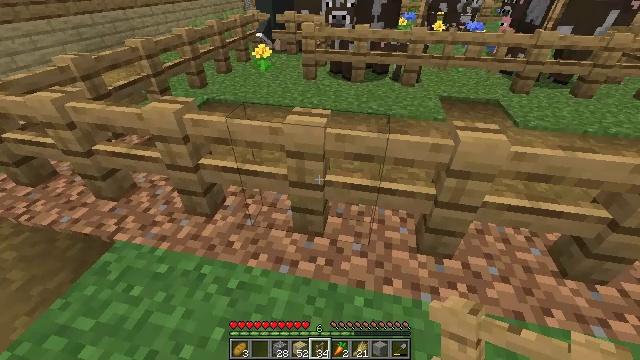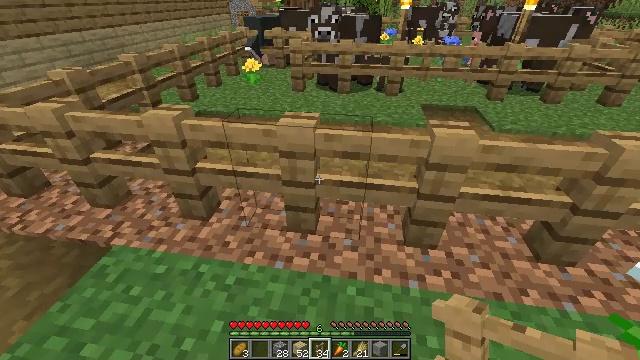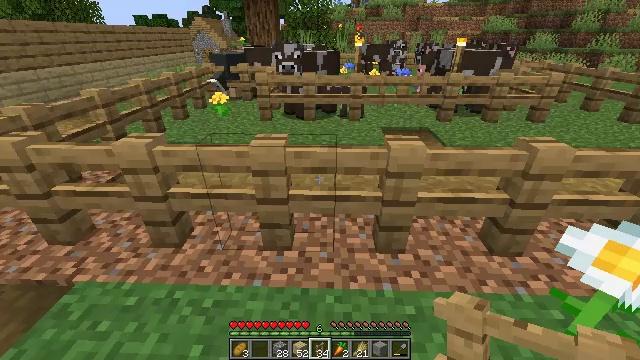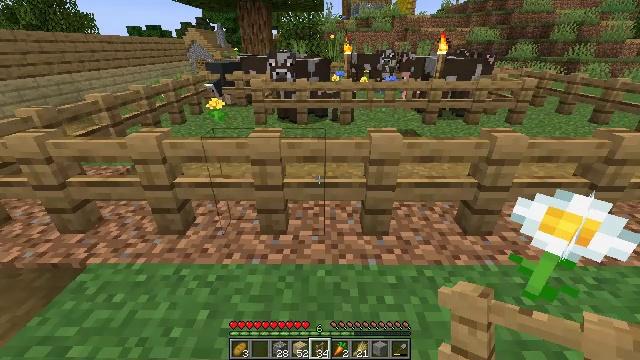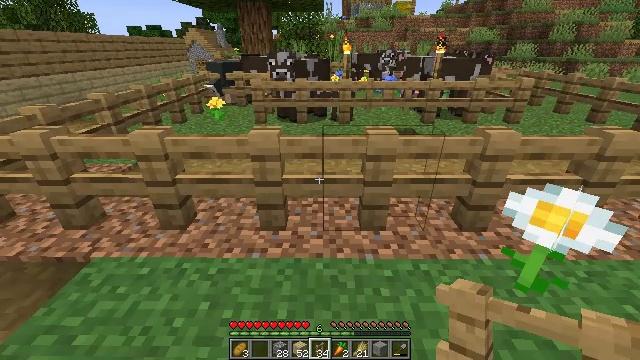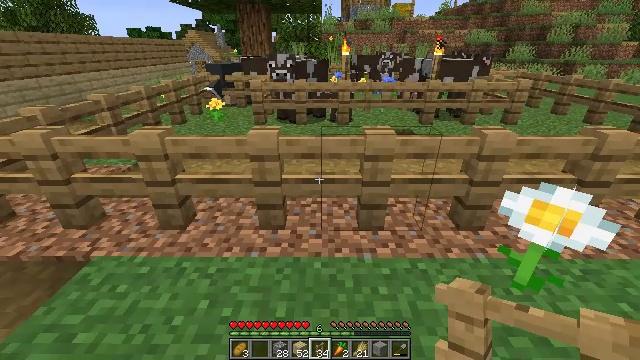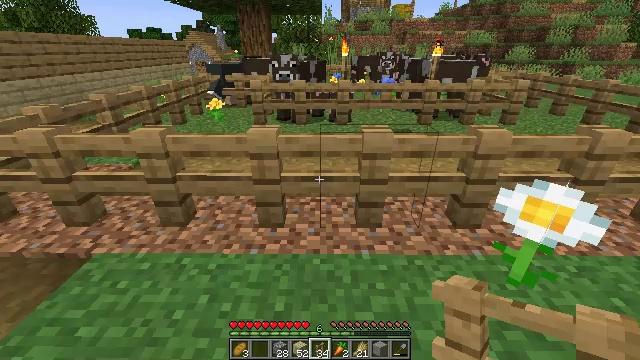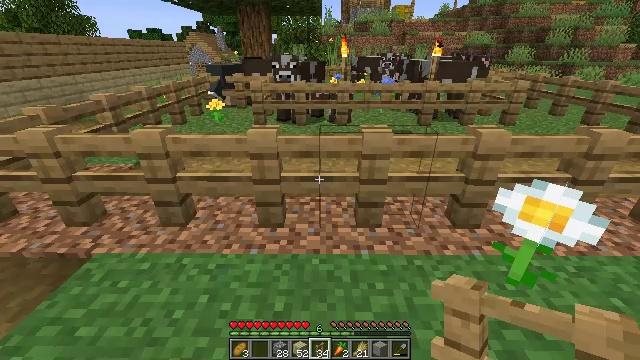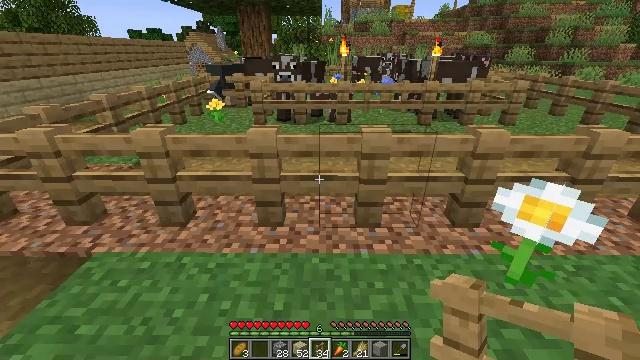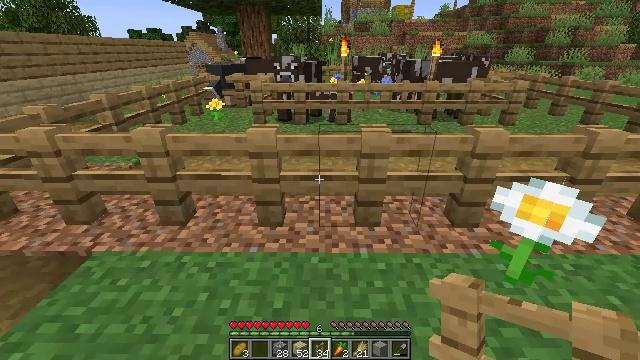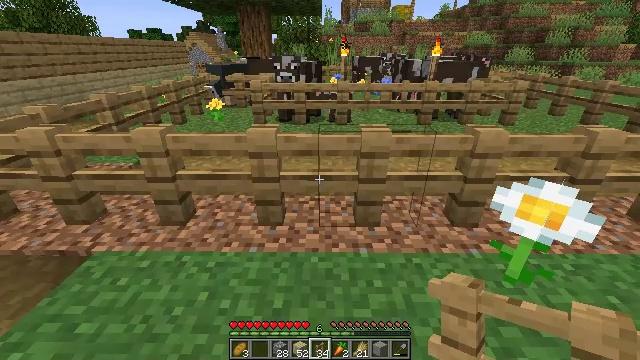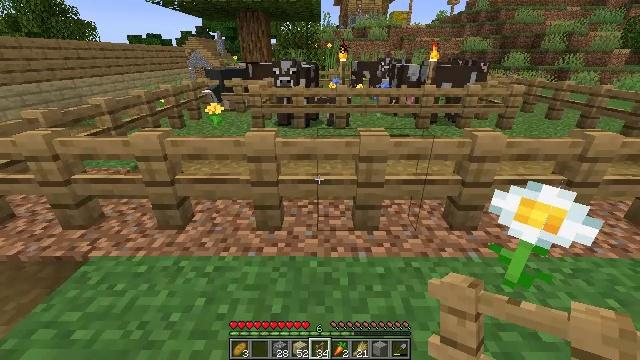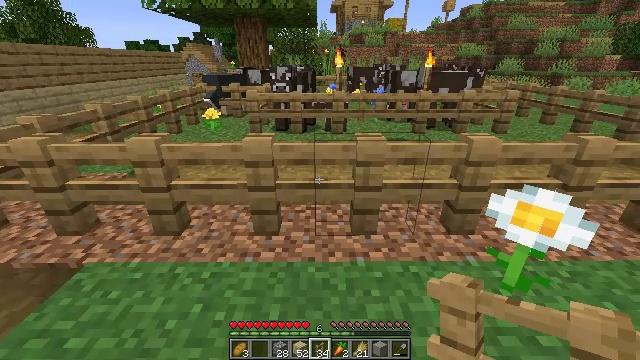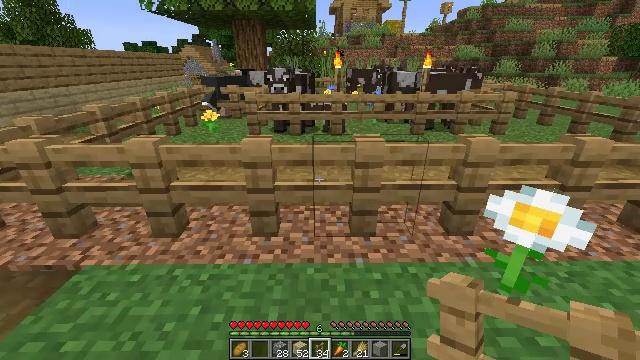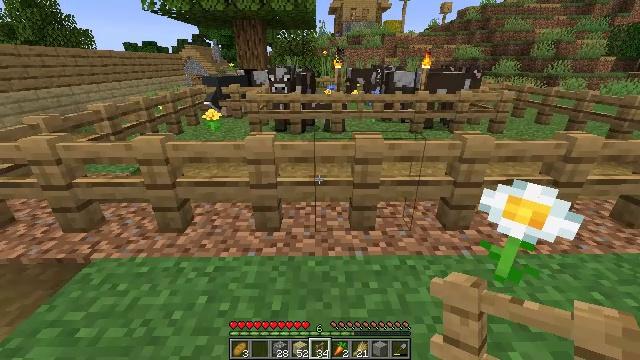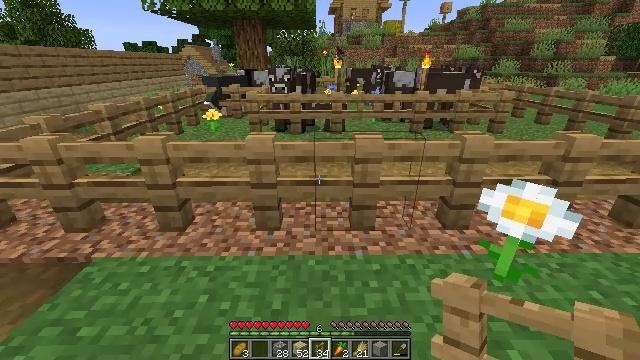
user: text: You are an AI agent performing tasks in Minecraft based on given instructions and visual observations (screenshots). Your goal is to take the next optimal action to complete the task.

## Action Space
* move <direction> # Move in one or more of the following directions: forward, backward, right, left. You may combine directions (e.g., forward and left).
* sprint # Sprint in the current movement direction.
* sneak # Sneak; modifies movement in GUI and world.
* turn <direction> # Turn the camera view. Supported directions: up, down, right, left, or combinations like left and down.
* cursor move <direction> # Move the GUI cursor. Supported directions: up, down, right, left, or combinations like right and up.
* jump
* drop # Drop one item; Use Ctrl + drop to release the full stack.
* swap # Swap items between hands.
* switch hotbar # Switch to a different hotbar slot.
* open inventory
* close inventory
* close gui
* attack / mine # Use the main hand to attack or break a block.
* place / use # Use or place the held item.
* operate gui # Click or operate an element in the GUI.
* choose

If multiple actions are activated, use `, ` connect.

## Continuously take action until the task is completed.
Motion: motion action
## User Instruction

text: Gather the oak fence pieces.
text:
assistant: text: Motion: move back, turn right and up
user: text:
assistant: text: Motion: move back, turn right and up
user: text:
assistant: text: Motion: turn right and up
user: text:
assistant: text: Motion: no_op
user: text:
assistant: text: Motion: no_op
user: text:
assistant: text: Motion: no_op
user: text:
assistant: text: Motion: no_op
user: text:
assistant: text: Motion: no_op
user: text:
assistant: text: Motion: no_op
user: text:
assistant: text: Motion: no_op
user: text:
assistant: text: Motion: no_op
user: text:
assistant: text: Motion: turn up
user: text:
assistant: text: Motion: no_op
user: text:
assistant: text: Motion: move back
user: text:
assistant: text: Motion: move back
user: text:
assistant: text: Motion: move back
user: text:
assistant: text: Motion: move back
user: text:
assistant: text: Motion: turn left
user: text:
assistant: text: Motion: turn left
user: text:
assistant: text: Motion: turn left
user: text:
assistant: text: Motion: no_op
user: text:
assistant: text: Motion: move left
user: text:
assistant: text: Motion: move left
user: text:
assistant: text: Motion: move left
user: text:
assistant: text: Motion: move left
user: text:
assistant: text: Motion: no_op
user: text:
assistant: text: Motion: turn right and up
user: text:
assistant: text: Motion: turn right
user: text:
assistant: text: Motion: turn right
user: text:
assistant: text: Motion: turn right